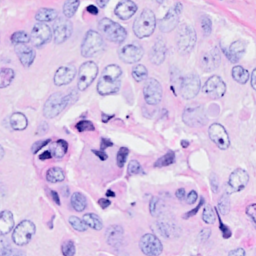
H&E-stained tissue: Breast